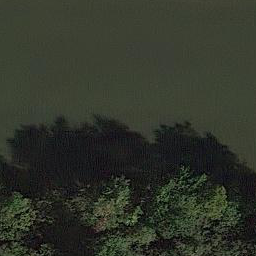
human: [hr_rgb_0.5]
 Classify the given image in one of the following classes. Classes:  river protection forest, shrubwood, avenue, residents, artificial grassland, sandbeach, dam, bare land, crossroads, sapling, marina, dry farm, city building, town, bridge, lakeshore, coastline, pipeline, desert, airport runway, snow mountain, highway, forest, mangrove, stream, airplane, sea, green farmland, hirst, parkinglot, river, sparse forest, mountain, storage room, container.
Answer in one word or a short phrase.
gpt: river protection forest